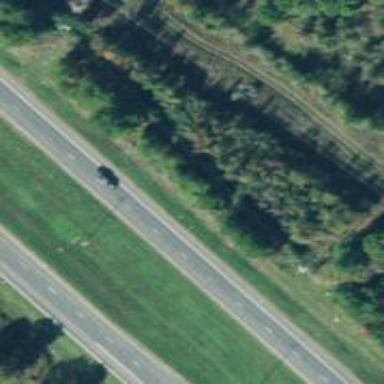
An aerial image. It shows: This image shows trunk highway that functions as expressway.